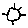
Label: sun